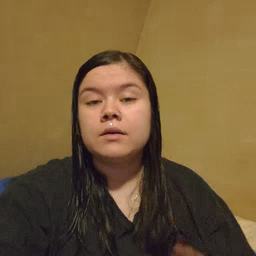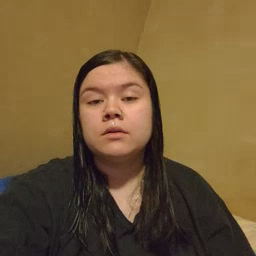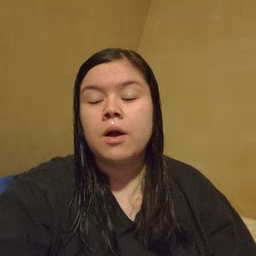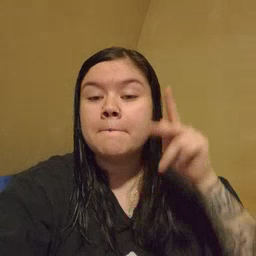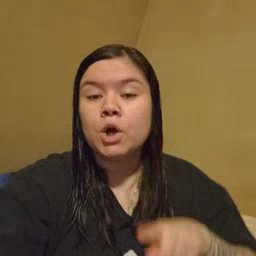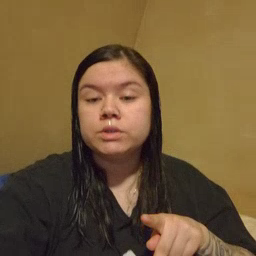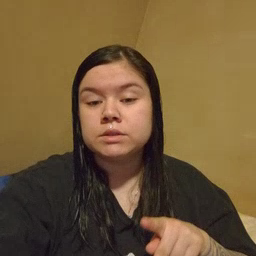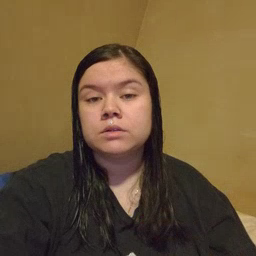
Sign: person